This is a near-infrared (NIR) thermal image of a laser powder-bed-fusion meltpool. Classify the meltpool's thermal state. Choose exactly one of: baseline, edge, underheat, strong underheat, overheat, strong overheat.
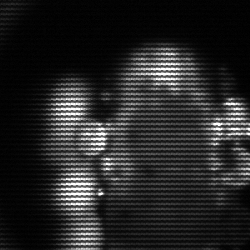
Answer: strong underheat